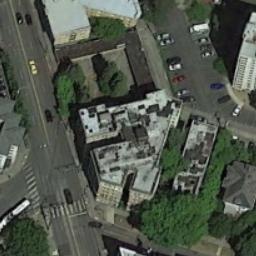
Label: commercial_area